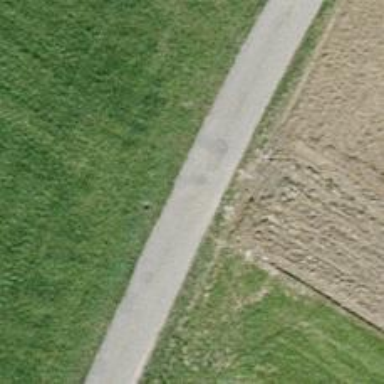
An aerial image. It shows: Unclassified asphalt road used by agricultural vehicles.